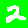
Digit: 2